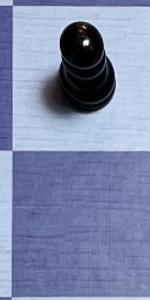
Label: Empty